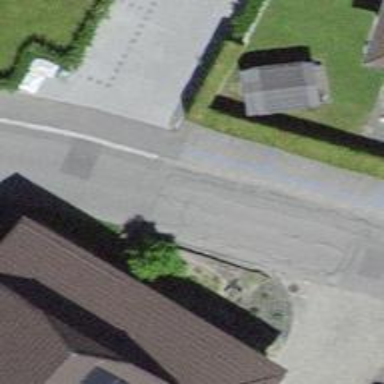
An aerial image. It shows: Residential road with asphalt surface and sidewalk on the left side.